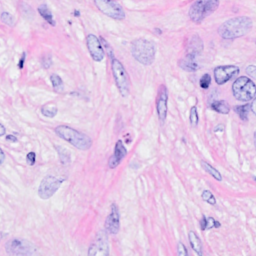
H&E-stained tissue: Breast